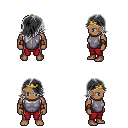
a pixel art fantasy rpg character, male body template, human, dark skin, steel chest armor, red pants, gray swoop hairstyle, gold tiara, leather bracers, four views (front, back, left, right), 2x2 character sprite sheet, small pixel art, hard edges, no anti-aliasing